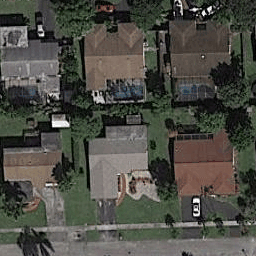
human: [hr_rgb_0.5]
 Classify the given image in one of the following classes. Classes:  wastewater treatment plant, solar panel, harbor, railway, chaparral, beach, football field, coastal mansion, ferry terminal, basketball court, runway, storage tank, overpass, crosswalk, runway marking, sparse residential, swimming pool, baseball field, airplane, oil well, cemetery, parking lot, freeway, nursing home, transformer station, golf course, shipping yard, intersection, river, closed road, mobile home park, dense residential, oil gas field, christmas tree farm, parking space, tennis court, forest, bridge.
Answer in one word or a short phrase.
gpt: dense residential